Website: home-depot
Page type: payment
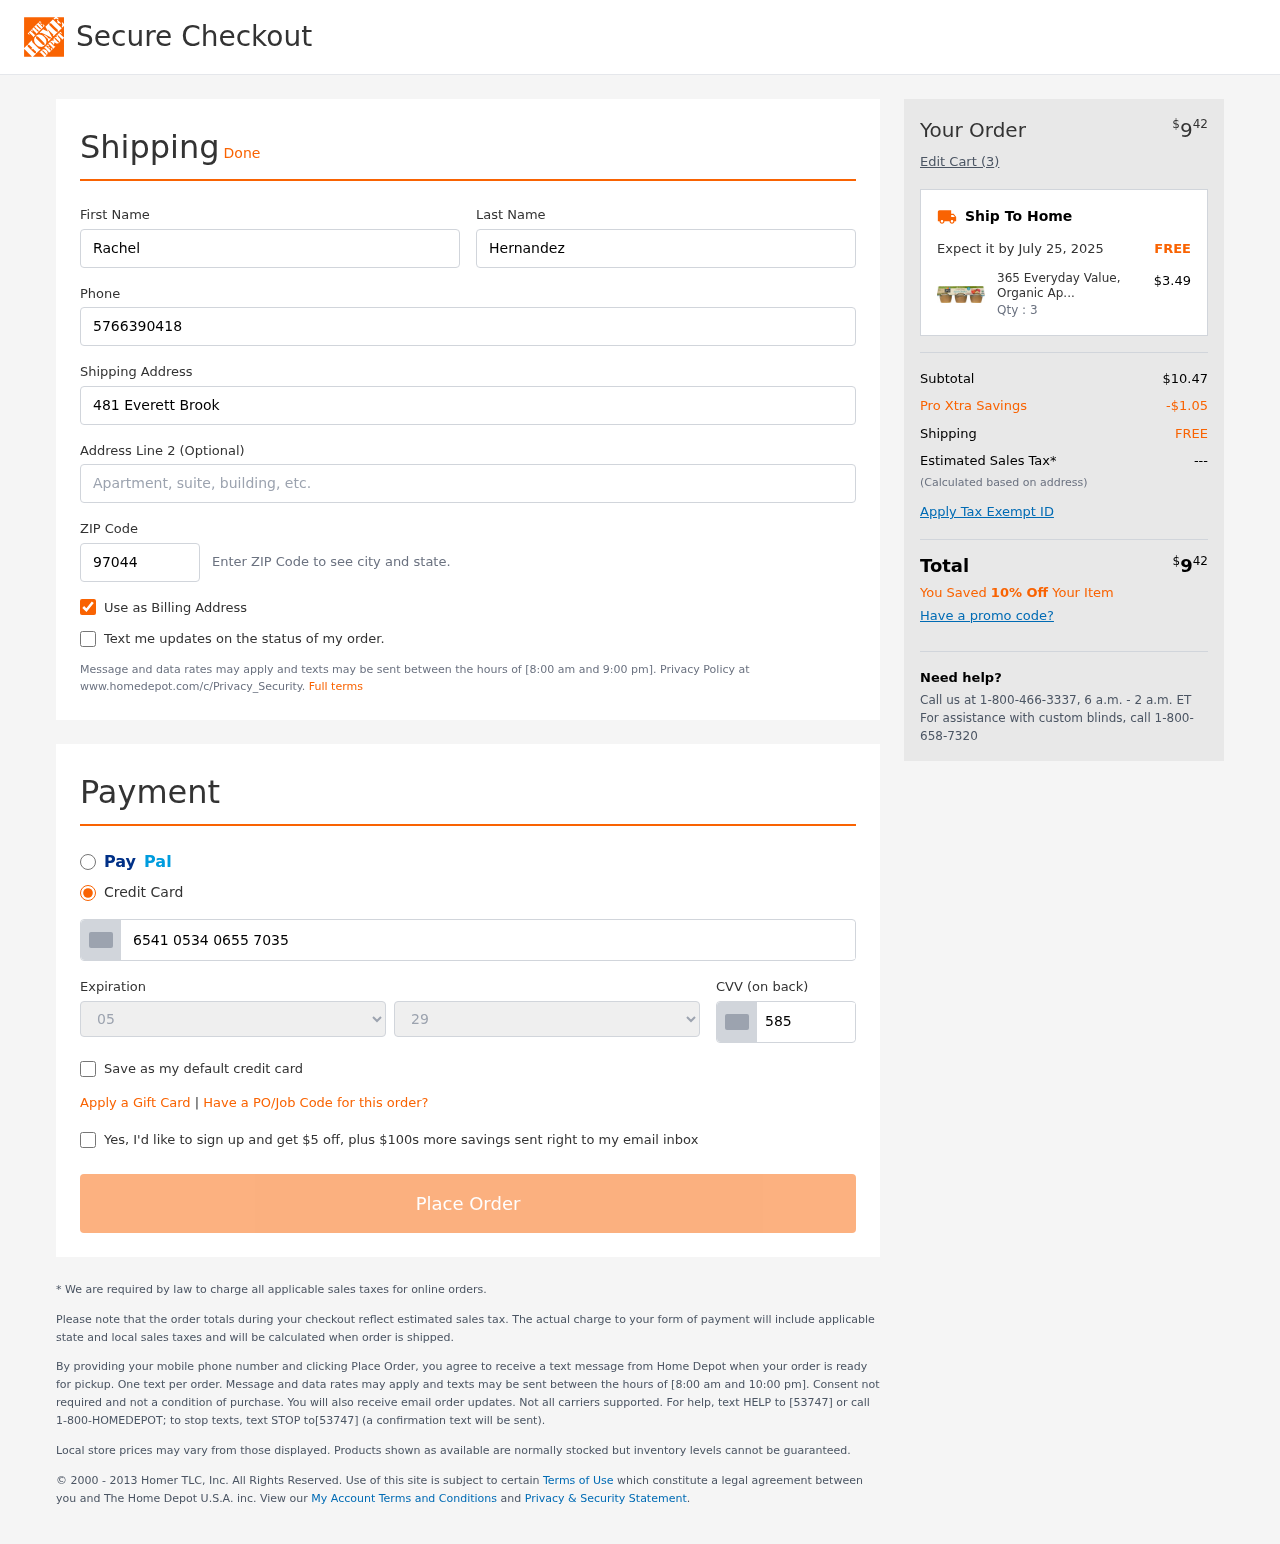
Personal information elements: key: PII_CARD_CVV
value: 585
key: PII_CARD_EXPIRY_MONTH
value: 05
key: PII_CARD_EXPIRY_YEAR
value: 29
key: PII_CARD_NUMBER
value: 6541 0534 0655 7035
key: PII_FIRSTNAME
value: Rachel
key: PII_LASTNAME
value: Hernandez
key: PII_PHONE
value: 5766390418
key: PII_POSTCODE
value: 97044
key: PII_STREET
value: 481 Everett Brook
Product elements: key: PRODUCT1_NAME
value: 365 Everyday Value, Organic Apple Sauce, Unsweetened (6 - 4 oz bowls), 24 oz
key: PRODUCT1_PRICE
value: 3.49
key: PRODUCT1_QUANTITY
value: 3
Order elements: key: ORDER_TOTAL
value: $942
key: ORDER_NUM_ITEMS
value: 3
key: ORDER_DELIVERY_DATE
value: July 25, 2025
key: ORDER_SUBTOTAL
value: $10.47
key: ORDER_DISCOUNT
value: -$1.05
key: ORDER_SHIPPING_COST
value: FREE